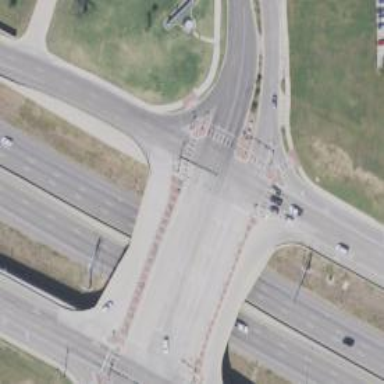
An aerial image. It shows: Tertiary road with bridge and separate sidewalks.